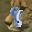
Label: 8